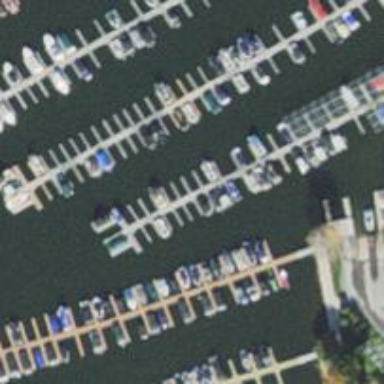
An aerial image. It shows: Man-made pier.